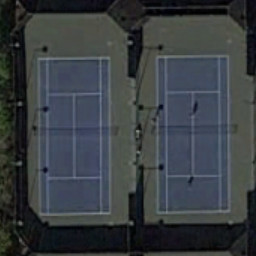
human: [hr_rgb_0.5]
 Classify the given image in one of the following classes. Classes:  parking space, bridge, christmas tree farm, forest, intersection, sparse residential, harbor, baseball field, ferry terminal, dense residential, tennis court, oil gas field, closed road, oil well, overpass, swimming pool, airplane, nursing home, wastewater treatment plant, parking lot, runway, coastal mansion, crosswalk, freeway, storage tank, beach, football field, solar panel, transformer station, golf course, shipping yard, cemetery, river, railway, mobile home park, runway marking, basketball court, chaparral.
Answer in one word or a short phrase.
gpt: tennis court